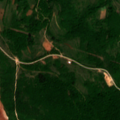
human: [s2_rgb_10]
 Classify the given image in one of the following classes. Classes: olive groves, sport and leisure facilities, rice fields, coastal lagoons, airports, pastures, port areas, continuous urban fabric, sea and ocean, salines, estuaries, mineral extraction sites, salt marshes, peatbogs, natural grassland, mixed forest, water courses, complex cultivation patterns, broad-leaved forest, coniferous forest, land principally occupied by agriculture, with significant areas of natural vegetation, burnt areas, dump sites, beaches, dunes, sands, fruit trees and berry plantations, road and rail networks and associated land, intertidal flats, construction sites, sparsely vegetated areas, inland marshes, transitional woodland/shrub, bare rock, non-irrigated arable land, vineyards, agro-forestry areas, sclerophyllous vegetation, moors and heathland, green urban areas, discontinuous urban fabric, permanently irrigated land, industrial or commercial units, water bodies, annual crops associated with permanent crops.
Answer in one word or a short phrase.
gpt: road and rail networks and associated land, land principally occupied by agriculture, with significant areas of natural vegetation, broad-leaved forest, transitional woodland/shrub